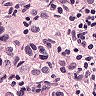
Metastatic tissue present: yes